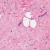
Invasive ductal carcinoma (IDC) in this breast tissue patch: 0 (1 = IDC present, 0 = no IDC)